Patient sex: M
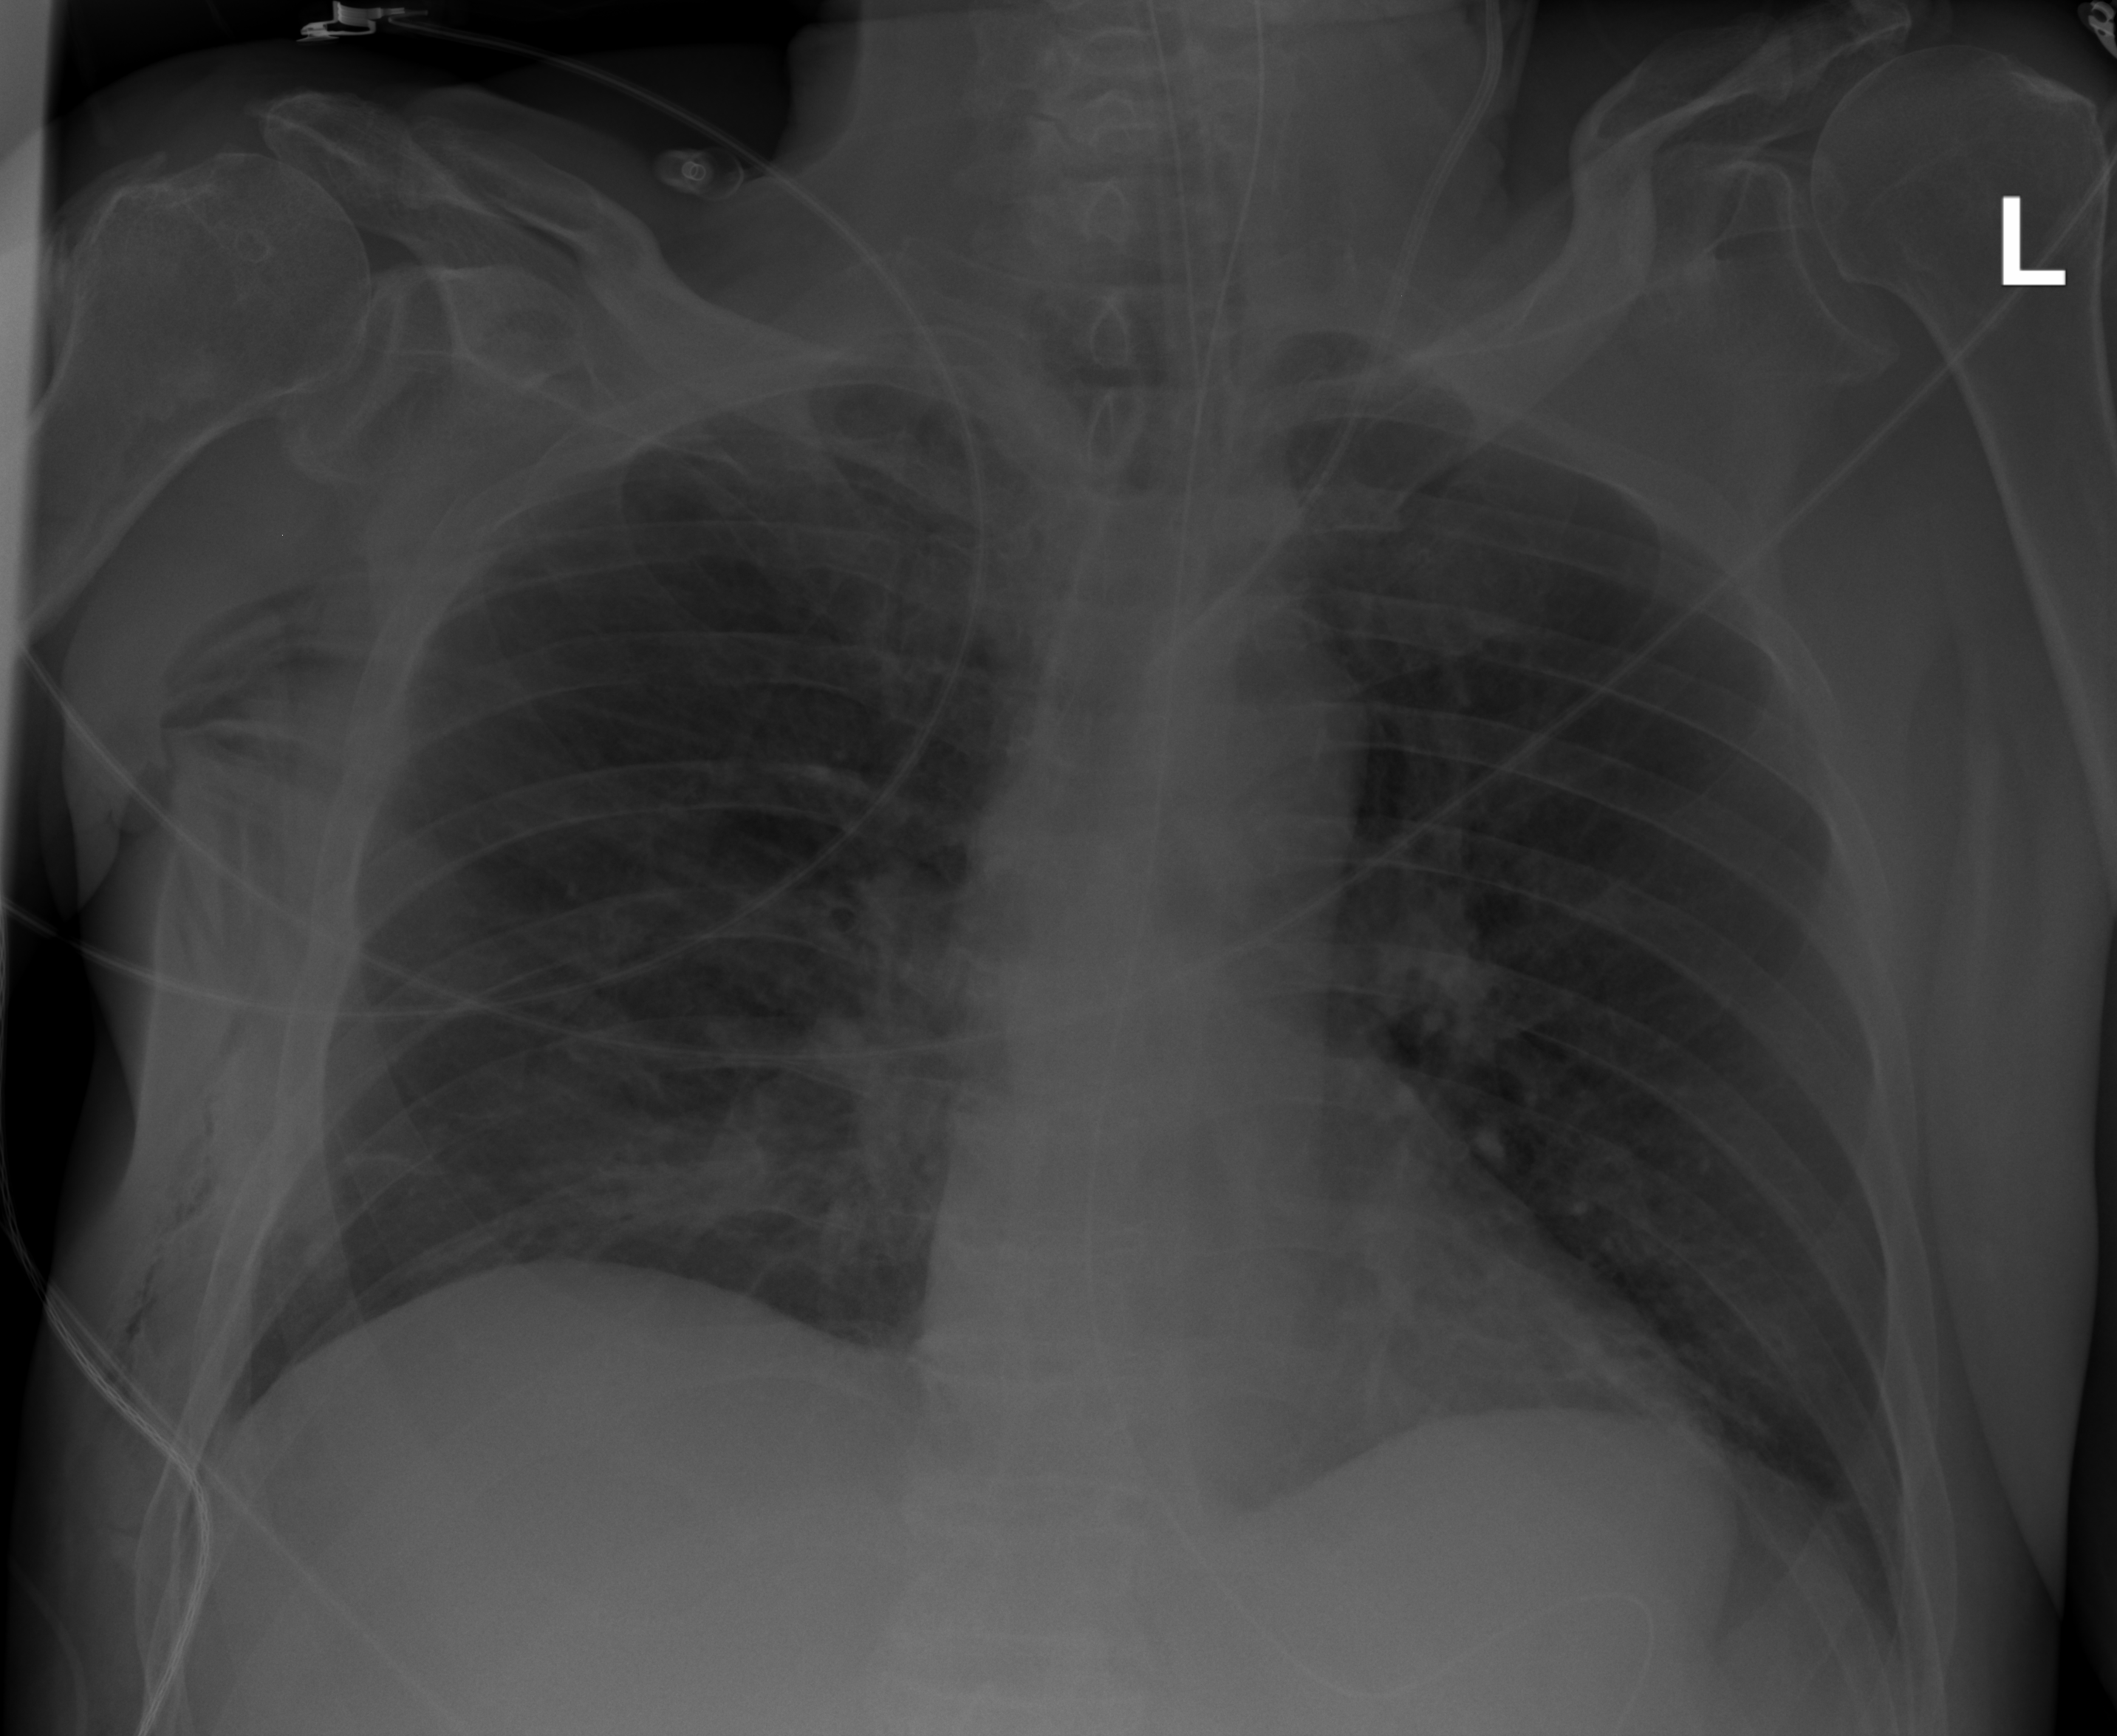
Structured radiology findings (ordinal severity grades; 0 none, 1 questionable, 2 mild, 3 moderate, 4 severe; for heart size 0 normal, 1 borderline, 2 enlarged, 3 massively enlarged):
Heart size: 0
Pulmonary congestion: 2
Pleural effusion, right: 0
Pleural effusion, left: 2
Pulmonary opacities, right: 1
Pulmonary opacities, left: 0
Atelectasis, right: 0
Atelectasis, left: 0